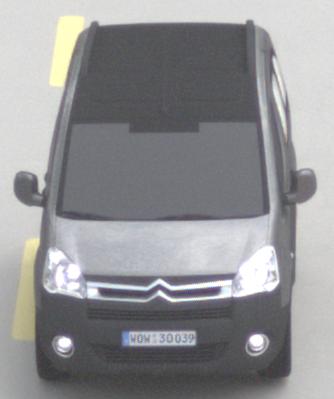
Make: Citroen
Model: Berlingo Kombi VTi 120
Detailed model: Berlingo (II) Kombi
Model produced from: 2009/12
Model produced until: 2012/03
Doors: 5
Color: gray
Road condition: dry road
Daytime: morning or afternoon
Contrast: low contrast